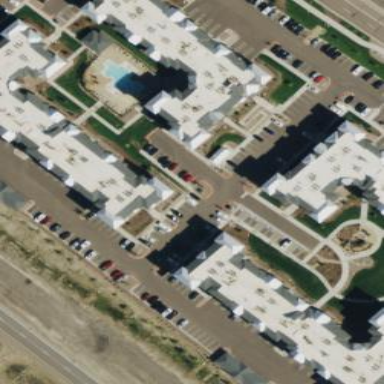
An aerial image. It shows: Residential area with apartments.